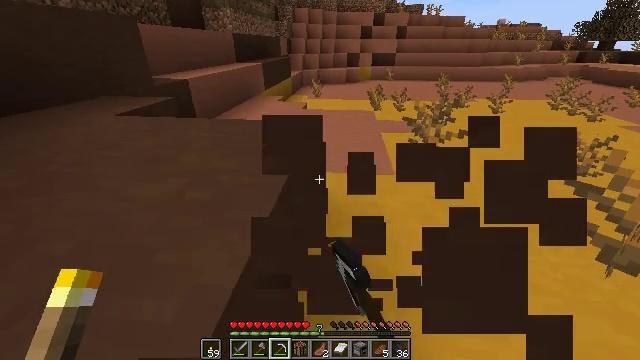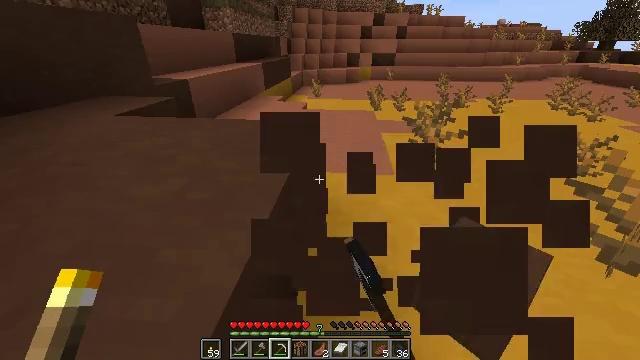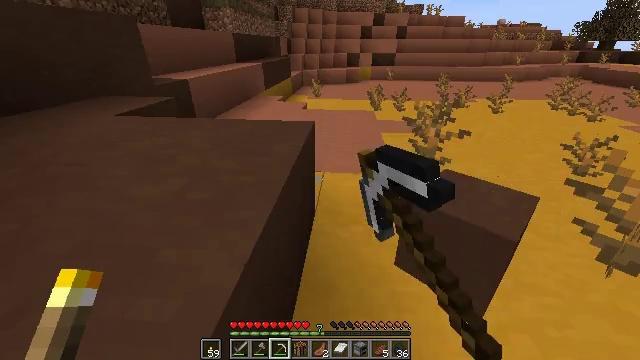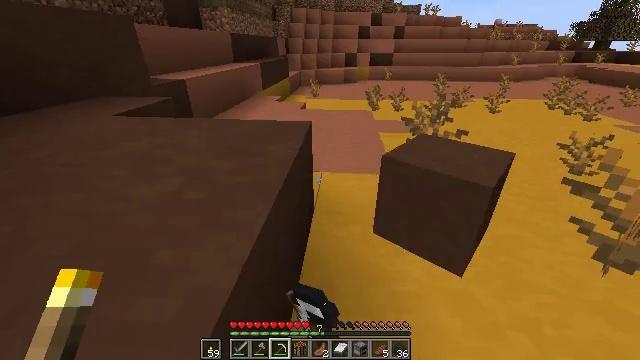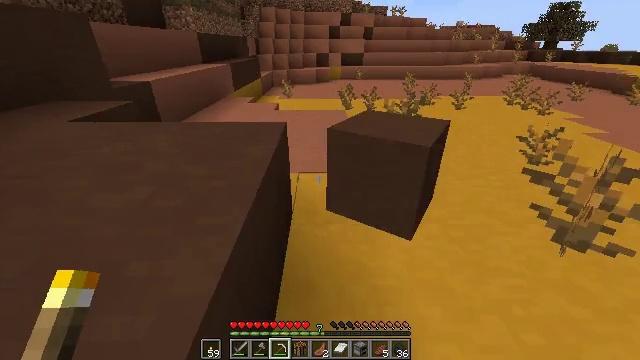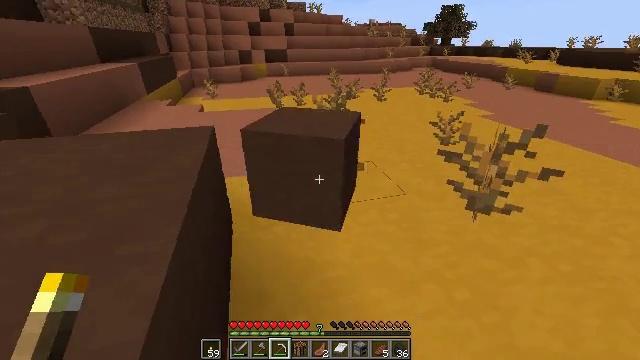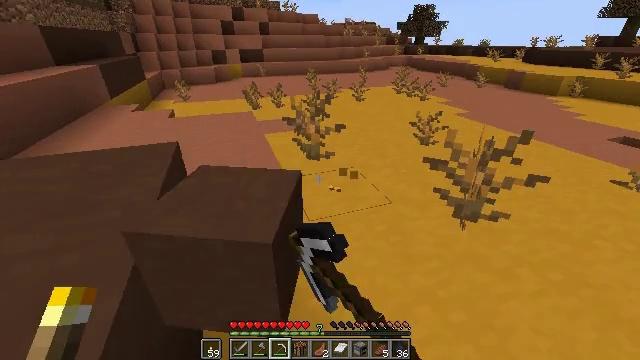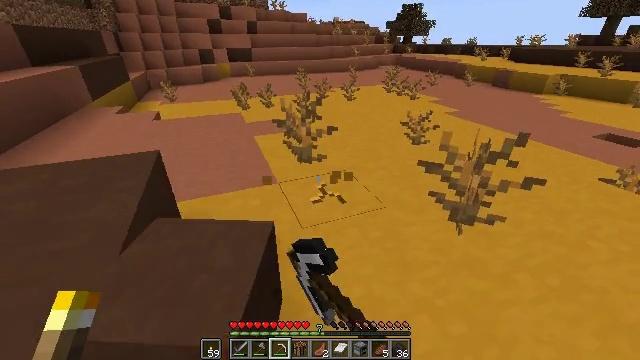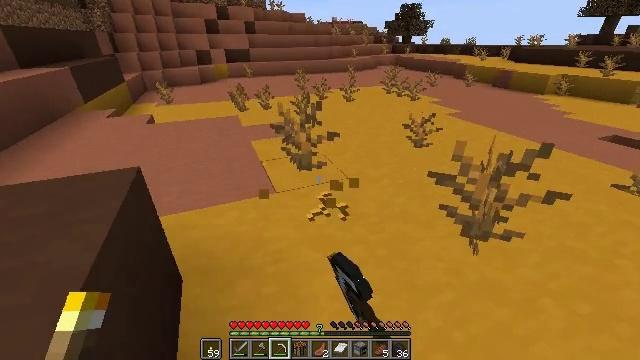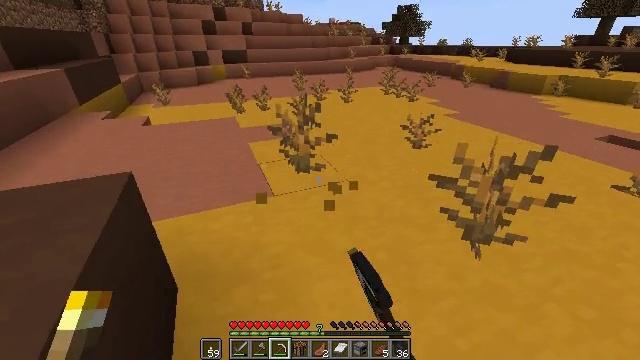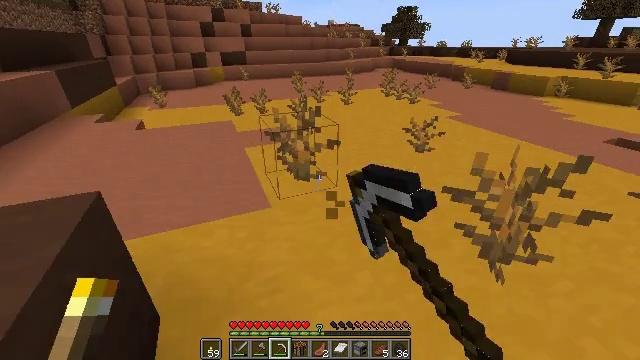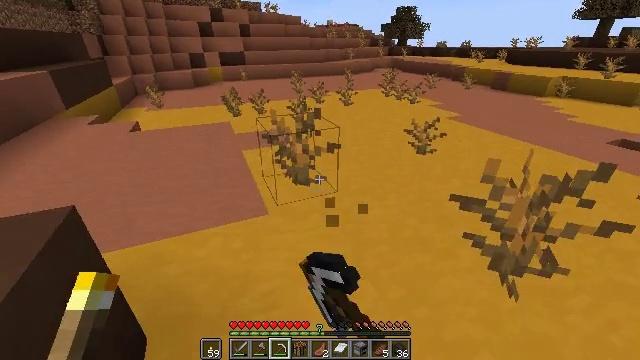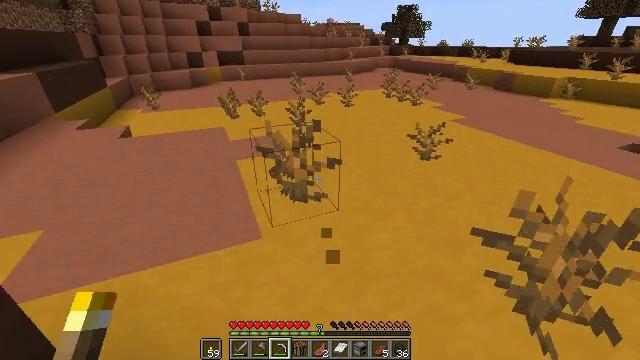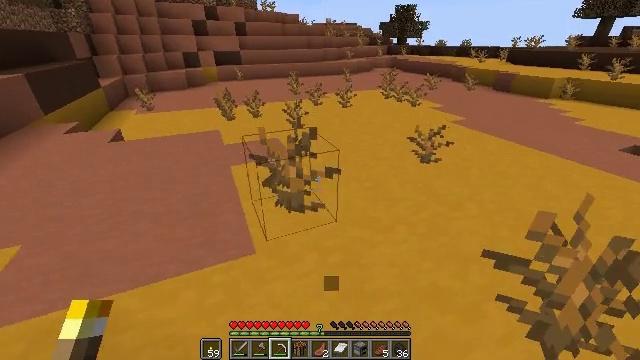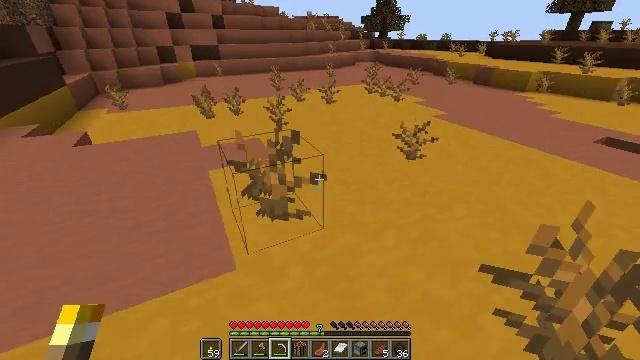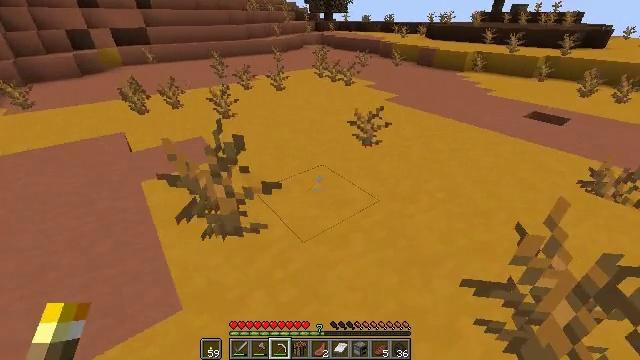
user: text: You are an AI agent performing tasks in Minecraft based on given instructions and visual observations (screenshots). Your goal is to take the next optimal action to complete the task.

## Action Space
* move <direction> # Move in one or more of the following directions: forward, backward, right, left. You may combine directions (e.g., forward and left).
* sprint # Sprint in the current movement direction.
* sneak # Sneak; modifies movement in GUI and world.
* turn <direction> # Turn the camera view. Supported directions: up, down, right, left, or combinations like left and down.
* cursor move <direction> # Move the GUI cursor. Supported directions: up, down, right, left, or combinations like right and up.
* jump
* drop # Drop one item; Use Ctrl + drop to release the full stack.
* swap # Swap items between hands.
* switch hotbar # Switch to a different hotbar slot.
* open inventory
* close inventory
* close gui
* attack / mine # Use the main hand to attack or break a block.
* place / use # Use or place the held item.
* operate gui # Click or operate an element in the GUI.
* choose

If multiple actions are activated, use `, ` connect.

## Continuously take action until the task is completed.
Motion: motion action
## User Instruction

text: Break the yellow terracotta block.
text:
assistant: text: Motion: attack / mine
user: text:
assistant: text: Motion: attack / mine
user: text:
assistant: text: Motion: attack / mine
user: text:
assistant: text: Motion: turn right, attack / mine
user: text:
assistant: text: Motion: move forward, turn right, attack / mine
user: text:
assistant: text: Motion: move forward, turn right, attack / mine
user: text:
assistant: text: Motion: move forward, turn right, attack / mine
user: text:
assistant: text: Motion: move forward, attack / mine
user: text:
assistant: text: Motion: move forward, attack / mine
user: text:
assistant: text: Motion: move forward
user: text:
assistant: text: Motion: move forward
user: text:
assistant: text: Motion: move forward
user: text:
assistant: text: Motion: move forward
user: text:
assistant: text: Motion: move forward, turn right and down
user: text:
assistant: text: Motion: move forward, turn right and down
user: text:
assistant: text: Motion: move forward, turn right and down
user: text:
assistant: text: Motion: move forward, turn right
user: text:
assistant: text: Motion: move forward, turn right
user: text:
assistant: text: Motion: move forward, turn right
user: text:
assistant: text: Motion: move forward
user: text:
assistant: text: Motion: move forward
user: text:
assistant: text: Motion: move forward
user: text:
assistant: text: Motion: move forward
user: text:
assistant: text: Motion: move forward, turn left and down
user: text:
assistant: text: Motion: turn down
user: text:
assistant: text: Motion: no_op
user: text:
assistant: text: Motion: turn left
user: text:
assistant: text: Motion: turn left and down
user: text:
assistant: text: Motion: no_op
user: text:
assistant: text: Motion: no_op